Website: apple-inc
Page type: account-selection
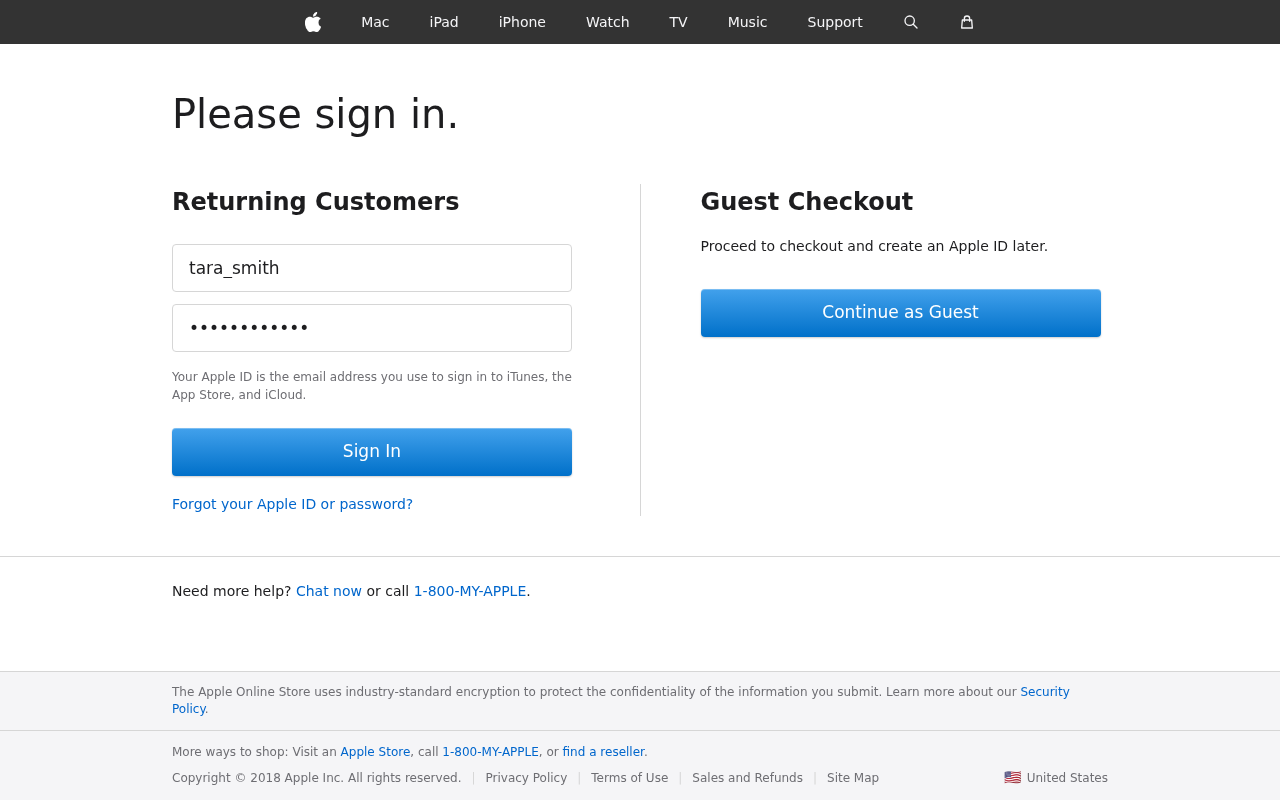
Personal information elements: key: PII_LOGIN_USERNAME
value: tara_smith